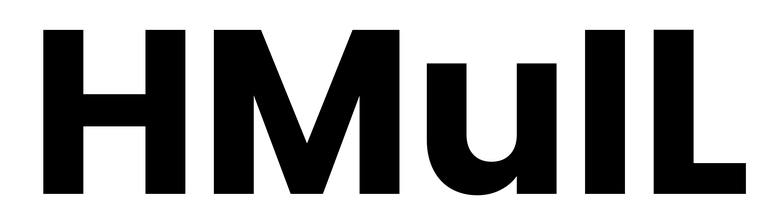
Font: Poppins-Bold